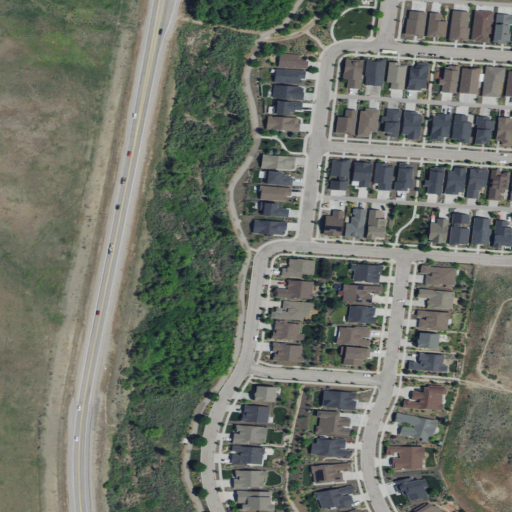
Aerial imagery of valley in Idaho named Spring Valley containing medium intensity development, shrub, low intensity development, high intensity development, woody wetlands, open development, grassland, herbaceous wetlands, and pasture